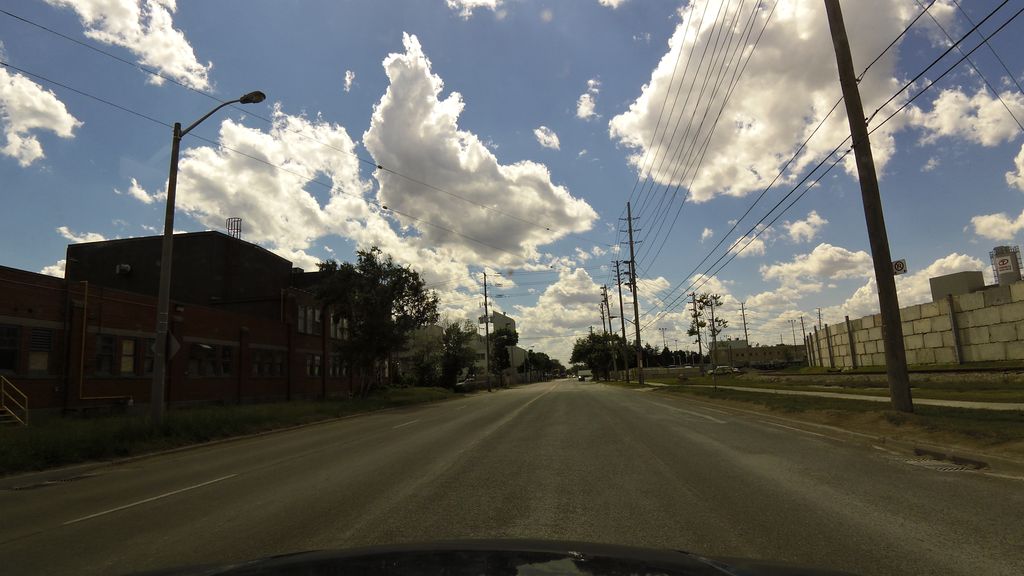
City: toronto